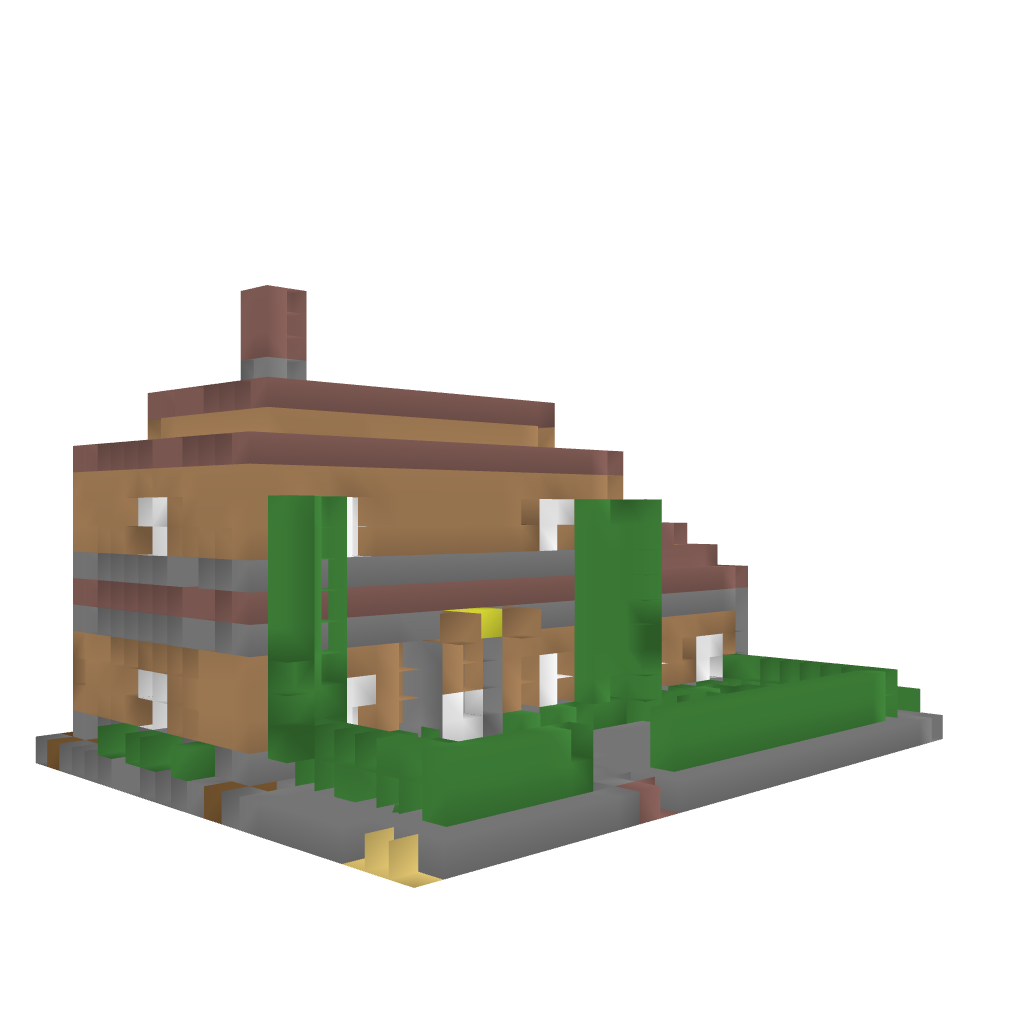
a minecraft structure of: Country House high quality